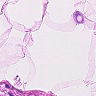
Metastatic tissue present: no